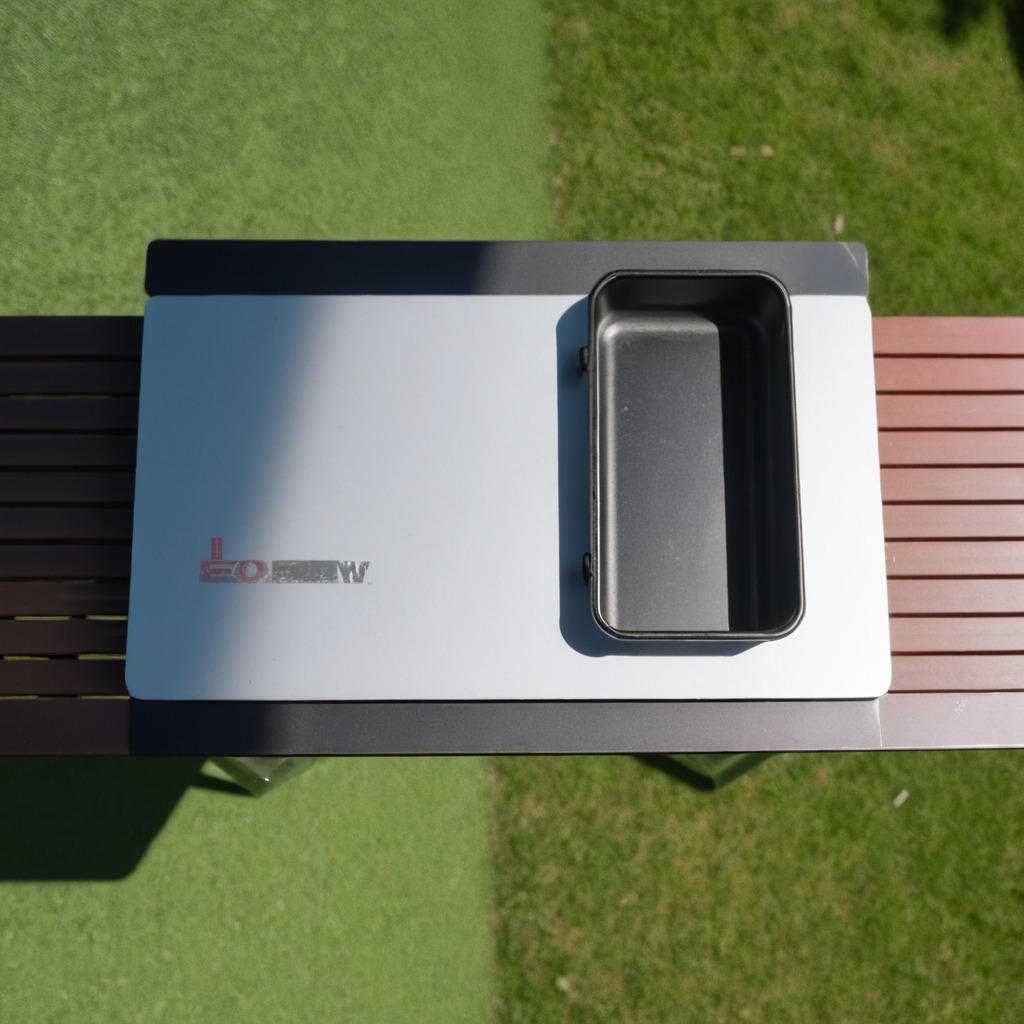
A metal saw is lying on the table.